Question: I have a weird issue. My custom listview's divider line (which is actually a linear layout set to 1dp in height on the bottom of the item layout) is drawn twice the height on last items (before headers or at the end of the navigation drawer).
This is how it looks

This is my listview item layout XML
'''
<?xml version="1.0" encoding="utf-8"?>
<RelativeLayout xmlns:android="http://schemas.android.com/apk/res/android"
xmlns:tools="http://schemas.android.com/tools"
android:layout_width="fill_parent"
android:layout_height="fill_parent"
android:id="@+id/listItem">
<LinearLayout
android:id="@+id/itemLayout"
android:layout_width="fill_parent"
android:layout_height="wrap_content"
android:layout_alignParentLeft="true"
android:orientation="vertical"
android:layout_marginTop="0dp"
android:background="@android:color/transparent"
tools:ignore="UselessParent">
<LinearLayout
android:layout_width="fill_parent"
android:layout_height="wrap_content"
android:minHeight="55dp"
android:background="@drawable/nav_drawer_bg"
android:id="@+id/itemClickable"
android:paddingLeft="10dp">
<ImageView
android:id="@+id/drawer_icon"
android:layout_width="wrap_content"
android:layout_height="wrap_content"
android:layout_gravity="center_vertical" />
<TextView
android:id="@+id/drawer_itemName"
android:layout_width="wrap_content"
android:layout_height="wrap_content"
android:textAppearance="?android:attr/textAppearanceLarge"
android:textColor="#ffffff"
android:layout_gravity="center_vertical"
android:background="@android:color/transparent" />
</LinearLayout>
<LinearLayout
android:orientation="vertical"
android:layout_width="fill_parent"
android:layout_height="2dp"
android:layout_gravity="bottom"
android:background="@drawable/border_bottom_header"
android:layout_marginLeft="10dp"
android:layout_marginRight="10dp"></LinearLayout>
</LinearLayout>
</RelativeLayout>
'''
This is my listview heading XML file
'''
<?xml version="1.0" encoding="utf-8"?>
<RelativeLayout xmlns:android="http://schemas.android.com/apk/res/android"
xmlns:tools="http://schemas.android.com/tools"
android:layout_width="fill_parent"
android:layout_height="fill_parent"
android:id="@+id/listItemHeader">
<LinearLayout
android:orientation="vertical"
android:layout_width="fill_parent"
android:layout_height="wrap_content"
android:id="@+id/itemHeader"
android:background="@color/darkgray"
tools:ignore="UselessParent"
android:layout_marginTop="20dp">
<TextView
android:layout_width="wrap_content"
android:layout_height="wrap_content"
android:id="@+id/headerText"
android:layout_gravity="center_vertical"
android:textColor="#ffeaeaea"
android:paddingLeft="5dp"
android:paddingTop="2dp"
android:paddingBottom="3dp" />
<LinearLayout
android:orientation="vertical"
android:layout_width="fill_parent"
android:layout_height="2dp"
android:background="@drawable/border_bottom_header"></LinearLayout>
</LinearLayout>
</RelativeLayout>
'''
And finally this is my background xml file (for the divider layout)
'''
<?xml version="1.0" encoding="utf-8"?>
<shape xmlns:android="http://schemas.android.com/apk/res/android" >
<gradient
android:startColor="#474747"
android:centerColor="#5a5a5a"
android:endColor="#474747"
/>
<corners
android:radius="4dp"
/>
<size
android:height="3dp"/>
</shape>
'''
Can anyone help me out on this one, I'm really puzzled by this and have no idea where to go from here. I appreciate any help.
EDIT: activity_main.xml which contains the listview
'''
<android.support.v4.widget.DrawerLayout
xmlns:android="http://schemas.android.com/apk/res/android"
android:id="@+id/drawer_layout"
android:layout_width="match_parent"
android:layout_height="match_parent">
<!-- As the main content view, the view below consumes the entire
space available using match_parent in both dimensions. -->
<FrameLayout
android:id="@+id/content_frame"
android:layout_width="match_parent"
android:layout_height="match_parent" />
<!-- android:layout_gravity="start" tells DrawerLayout to treat
this as a sliding drawer on the left side for left-to-right
languages and on the right side for right-to-left languages.
The drawer is given a fixed width in dp and extends the full height of
the container. A solid background is used for contrast
with the content view. -->
<ListView
android:id="@+id/left_drawer"
android:layout_width="300dp"
android:layout_height="match_parent"
android:layout_gravity="start"
android:choiceMode="singleChoice"
android:divider="@android:color/transparent"
android:dividerHeight="0dp"
android:background="#ff1a1a1a"
android:scrollingCache="true"
android:scrollbars="none"/>
</android.support.v4.widget.DrawerLayout>
'''
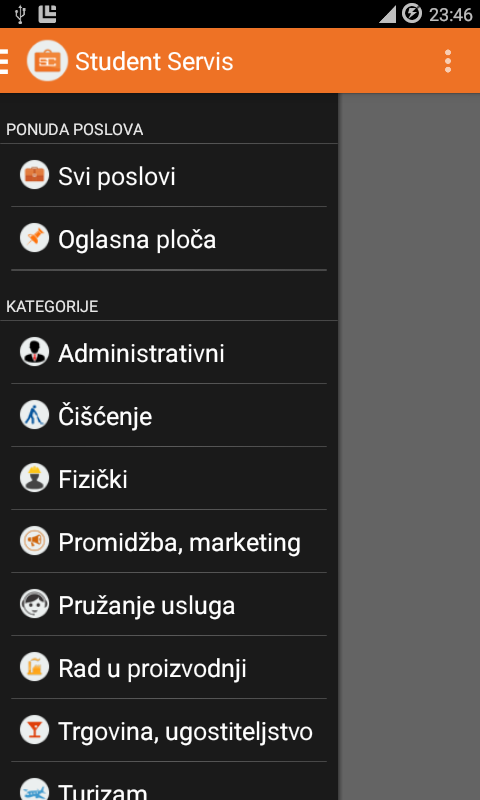
Answer: I found what was the problem. I added 1dp margins on top and bottom of each listview item and decreased the size of the divider to 1dp. It seems that 1dp of the divider line was overlapped by neighbouring listview items and thus the last items appeared bigger because the last item wasn't there to overlap it as well. So, a small change in the layout file considering the margins resolved the issue.